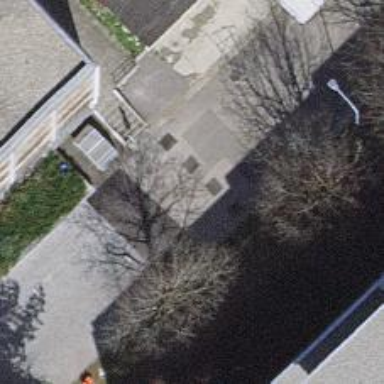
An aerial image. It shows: Bollard.